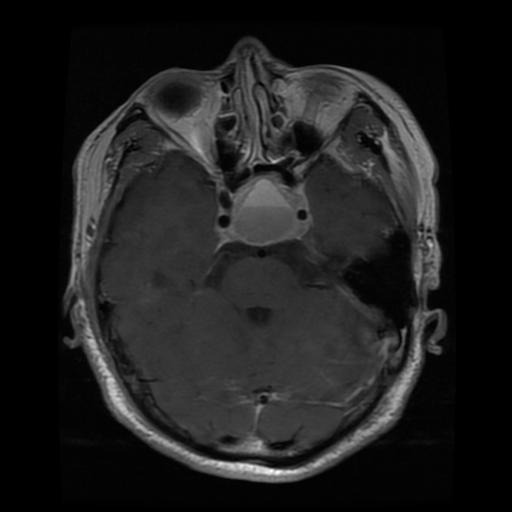
Label: pituitary